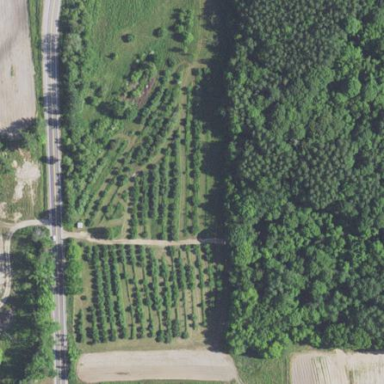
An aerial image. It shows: Orchard.